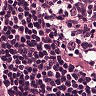
Metastatic tissue present: yes